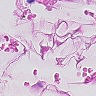
Metastatic tissue present: no